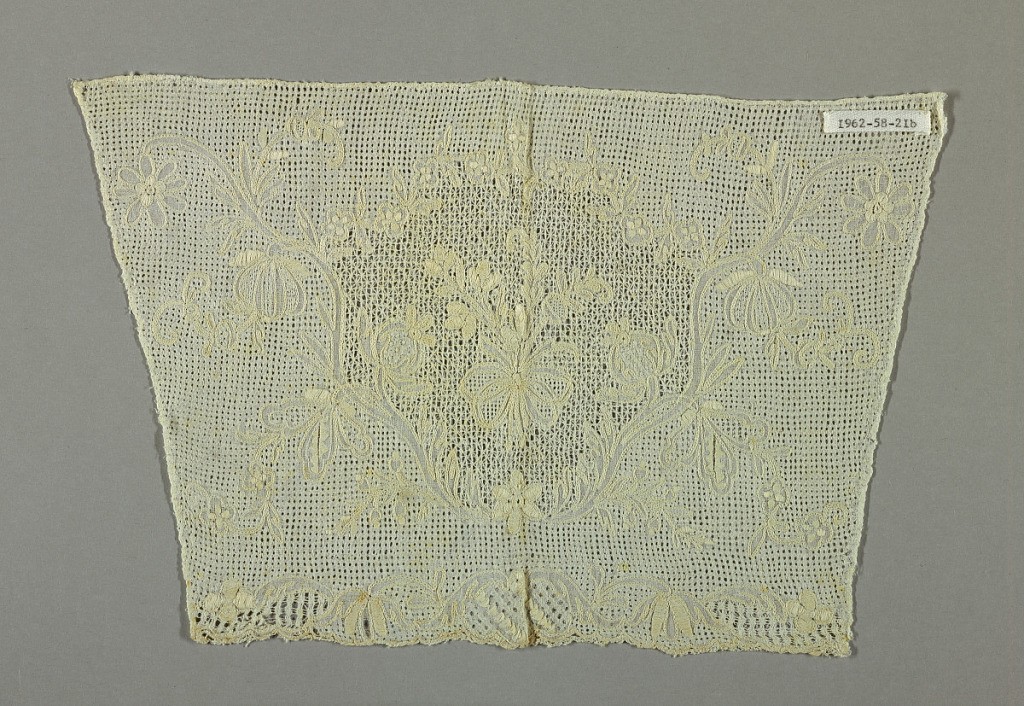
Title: Cuffs
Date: early 18th–19th century
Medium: cotton on linen Technique: deflected element work
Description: Pair of openwork cuffs, each in the shape of a trapezoid. Each cuff has a design of a cartouche enclosing a ribbon tied bouquet of flowers and an ornamental scroll at the bottom.